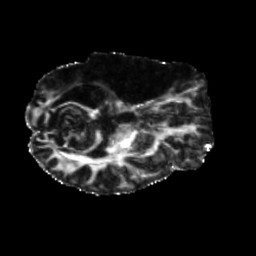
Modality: FA
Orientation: axial
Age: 40
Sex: male
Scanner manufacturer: siemens
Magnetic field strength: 3 T
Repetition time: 5.25 s
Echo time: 0.08 s